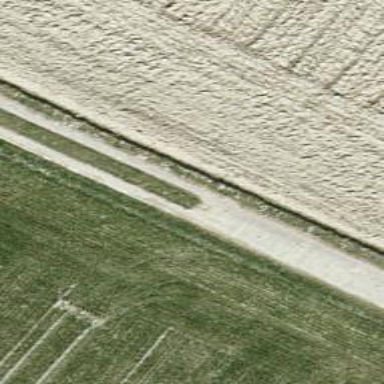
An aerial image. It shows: Well-maintained track road with grade 1 tracktype.